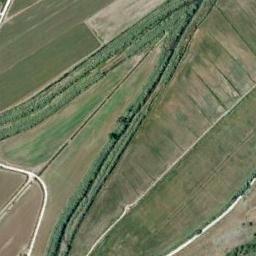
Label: river